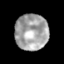
Tissue: skin
Cell type: Epithelial cells
Senescence score: 0.9055
Nuclear area (px): 1168
Mean DAPI intensity: 165.763